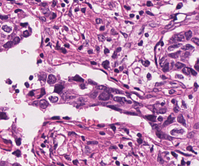
Tumor epithelial tissue: yes
Tumor-associated stroma tissue: yes
Normal tissue: no